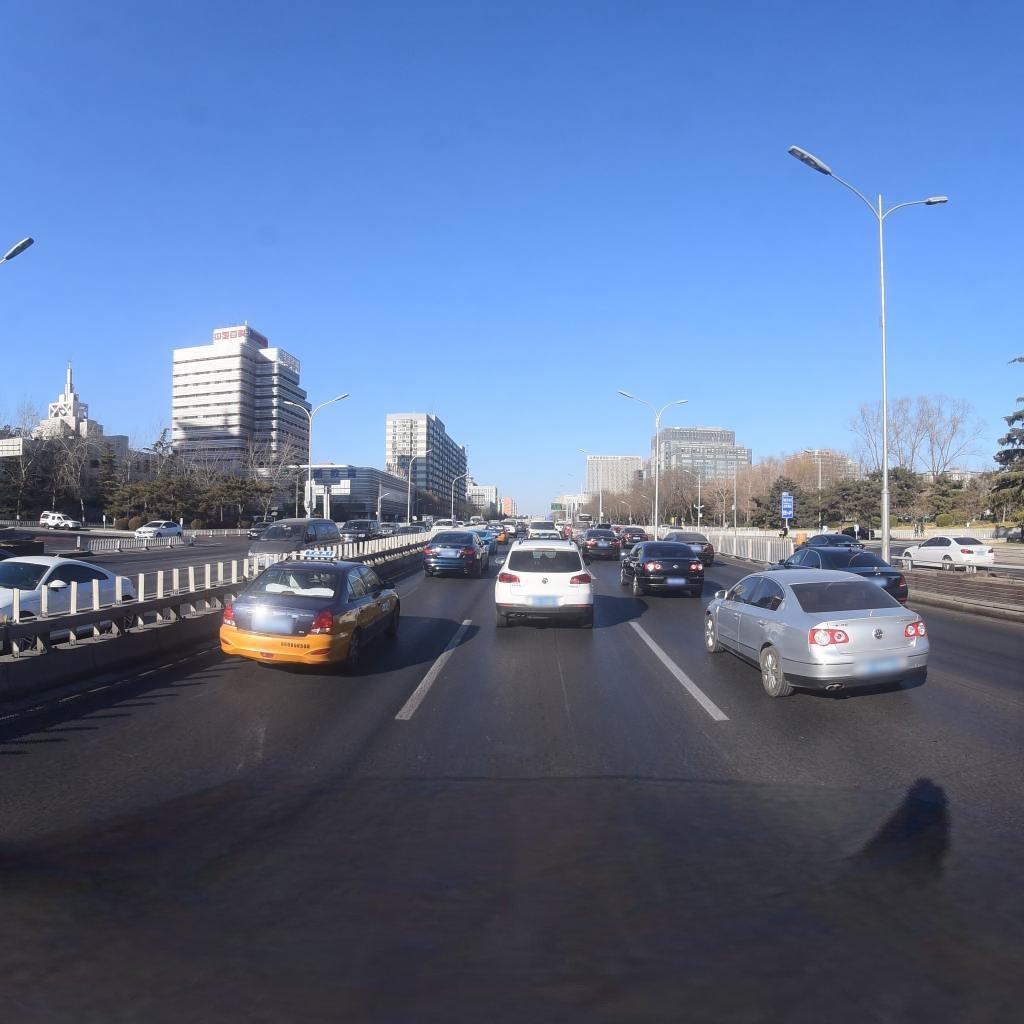
Region: Xicheng
Road damage annotations: longitudinal patch